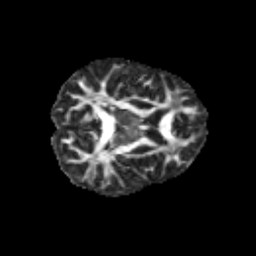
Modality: FA
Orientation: axial
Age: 9
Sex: female
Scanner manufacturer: siemens
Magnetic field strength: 3 T
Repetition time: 3.8 s
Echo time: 0.07 s